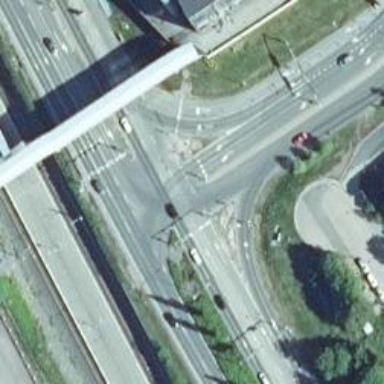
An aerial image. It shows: Secondary link road with asphalt surface.